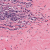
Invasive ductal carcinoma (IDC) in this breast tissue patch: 1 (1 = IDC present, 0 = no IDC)